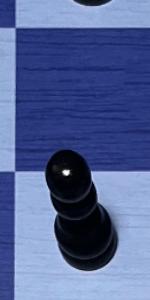
Label: Pawn_Black